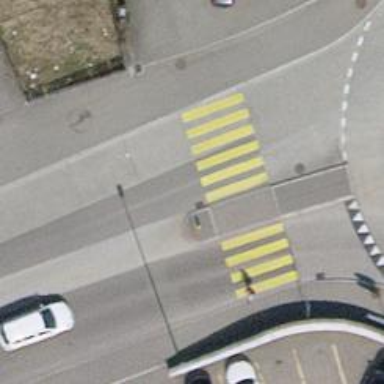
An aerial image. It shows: Marked footway with asphalt surface. The crossing includes pedestrian island.